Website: macys
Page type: billing-address
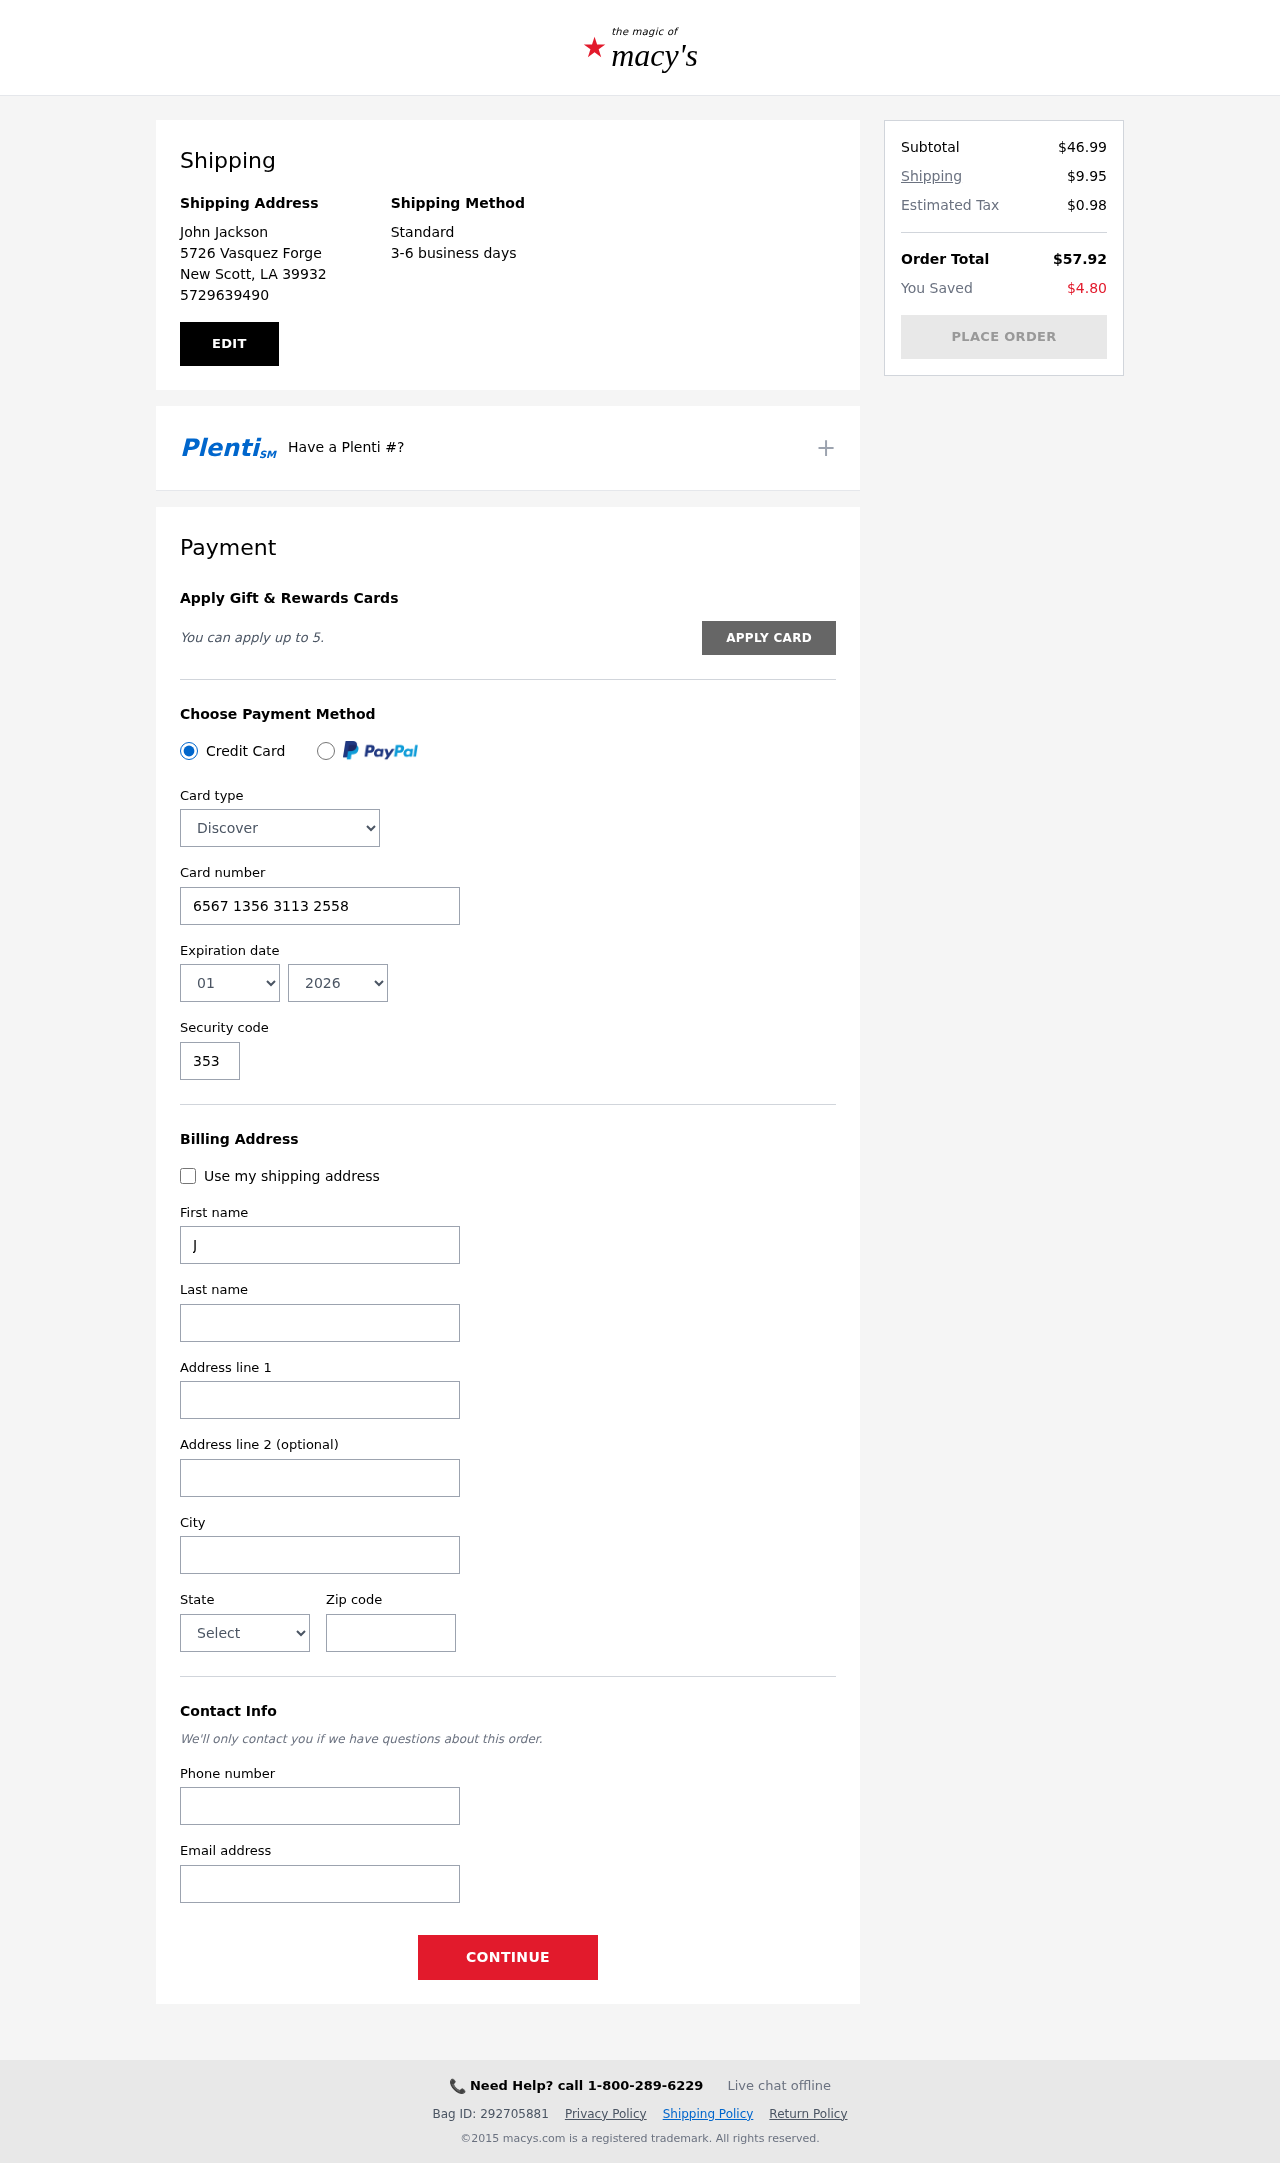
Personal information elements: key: PII_CARD_CVV
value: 353
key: PII_CARD_EXPIRY_MONTH
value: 01
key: PII_CARD_EXPIRY_YEAR
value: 26
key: PII_CARD_NUMBER
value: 6567 1356 3113 2558
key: PII_CARD_TYPE
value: Discover
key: PII_CITY
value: New Scott
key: PII_CITY_STATE_ZIP
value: New Scott, LA 39932
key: PII_EMAIL
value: johnjackson@hotmail.com
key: PII_FIRSTNAME
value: John
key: PII_FULLNAME
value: John Jackson
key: PII_LASTNAME
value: Jackson
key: PII_PHONE
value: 5729639490
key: PII_POSTCODE
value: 39932
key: PII_STATE
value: Louisiana
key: PII_STREET
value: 5726 Vasquez Forge
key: PII_STREET2
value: Suite 651
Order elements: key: ORDER_SUBTOTAL
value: $46.99
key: ORDER_SHIPPING_COST
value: $9.95
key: ORDER_TAX
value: $0.98
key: ORDER_TOTAL
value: $57.92
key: ORDER_SAVINGS
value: $4.80